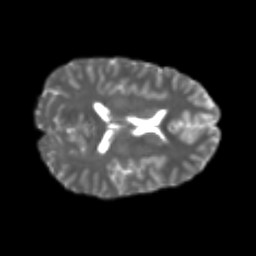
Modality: T2w
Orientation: axial
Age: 20
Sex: male
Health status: healthy
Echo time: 0.074 s